Field crop: tomato
Growth stage: 1
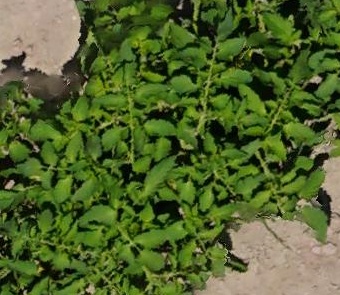
Species: tomato